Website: walmart
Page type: account-selection
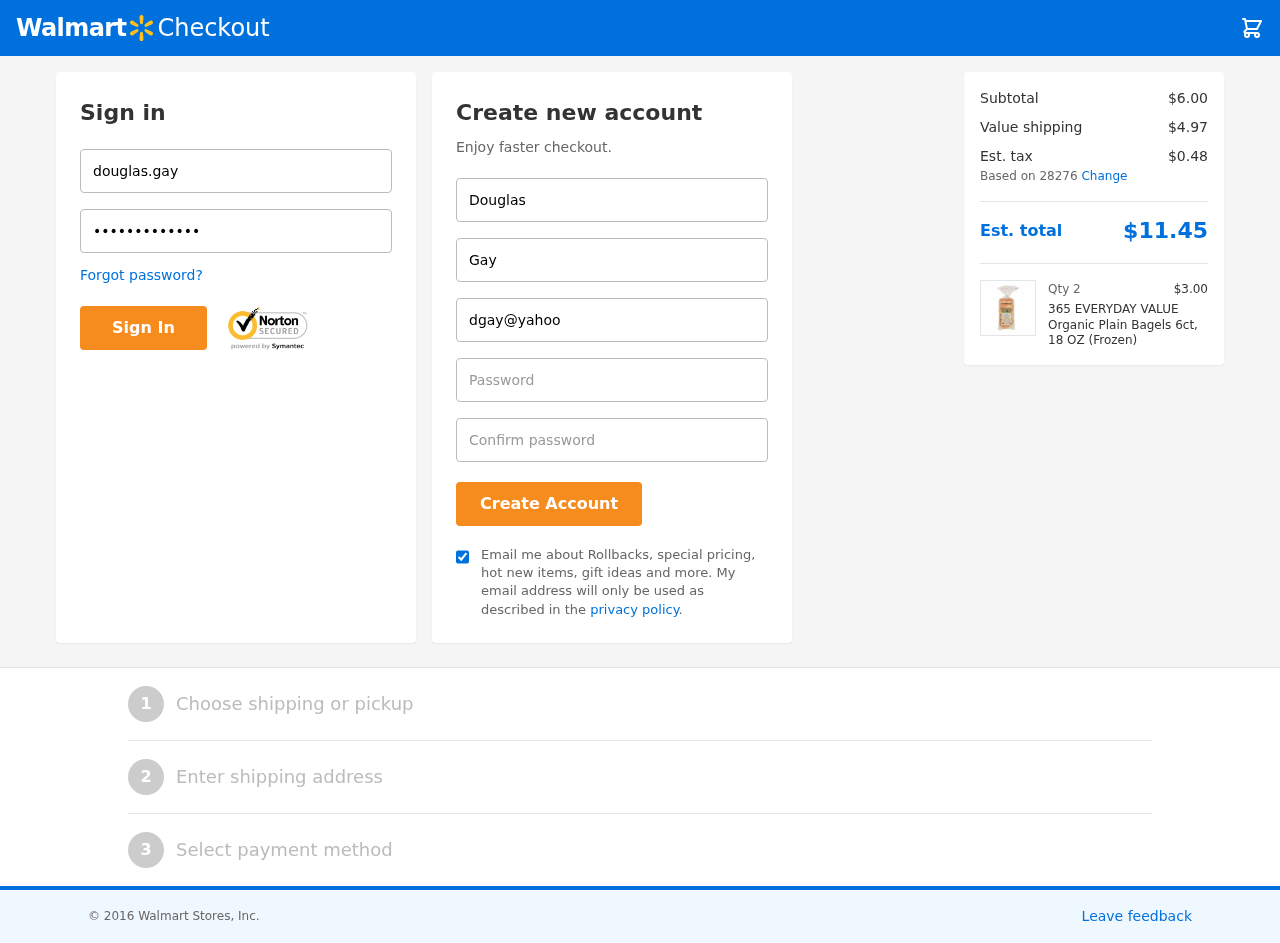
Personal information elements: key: PII_EMAIL
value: dgay@yahoo.com
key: PII_FIRSTNAME
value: Douglas
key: PII_LASTNAME
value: Gay
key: PII_LOGIN_USERNAME
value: douglas.gay
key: PII_POSTCODE
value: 28276
Product elements: key: PRODUCT1_NAME
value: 365 EVERYDAY VALUE Organic Plain Bagels 6ct, 18 OZ (Frozen)
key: PRODUCT1_PRICE
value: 3
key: PRODUCT1_QUANTITY
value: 2
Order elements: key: ORDER_SUBTOTAL
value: $6.00
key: ORDER_SHIPPING_COST
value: $4.97
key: ORDER_TAX
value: $0.48
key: ORDER_TOTAL
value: $11.45